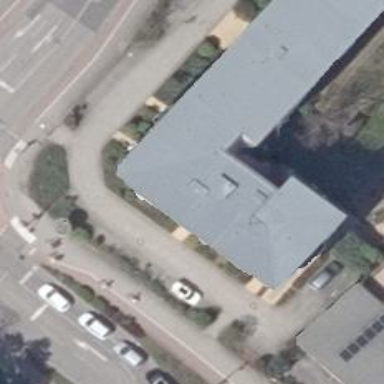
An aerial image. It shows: Driving school.